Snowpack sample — Snodgrass Mountain, Crested Butte, Colorado (2/4/25, 12:06 PM MST)
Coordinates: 38.923, -106.968
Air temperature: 35 °F
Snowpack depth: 80 cm
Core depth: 60 cm
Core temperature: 32 °F
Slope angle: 14°, slope face: 78°
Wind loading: low
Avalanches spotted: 0
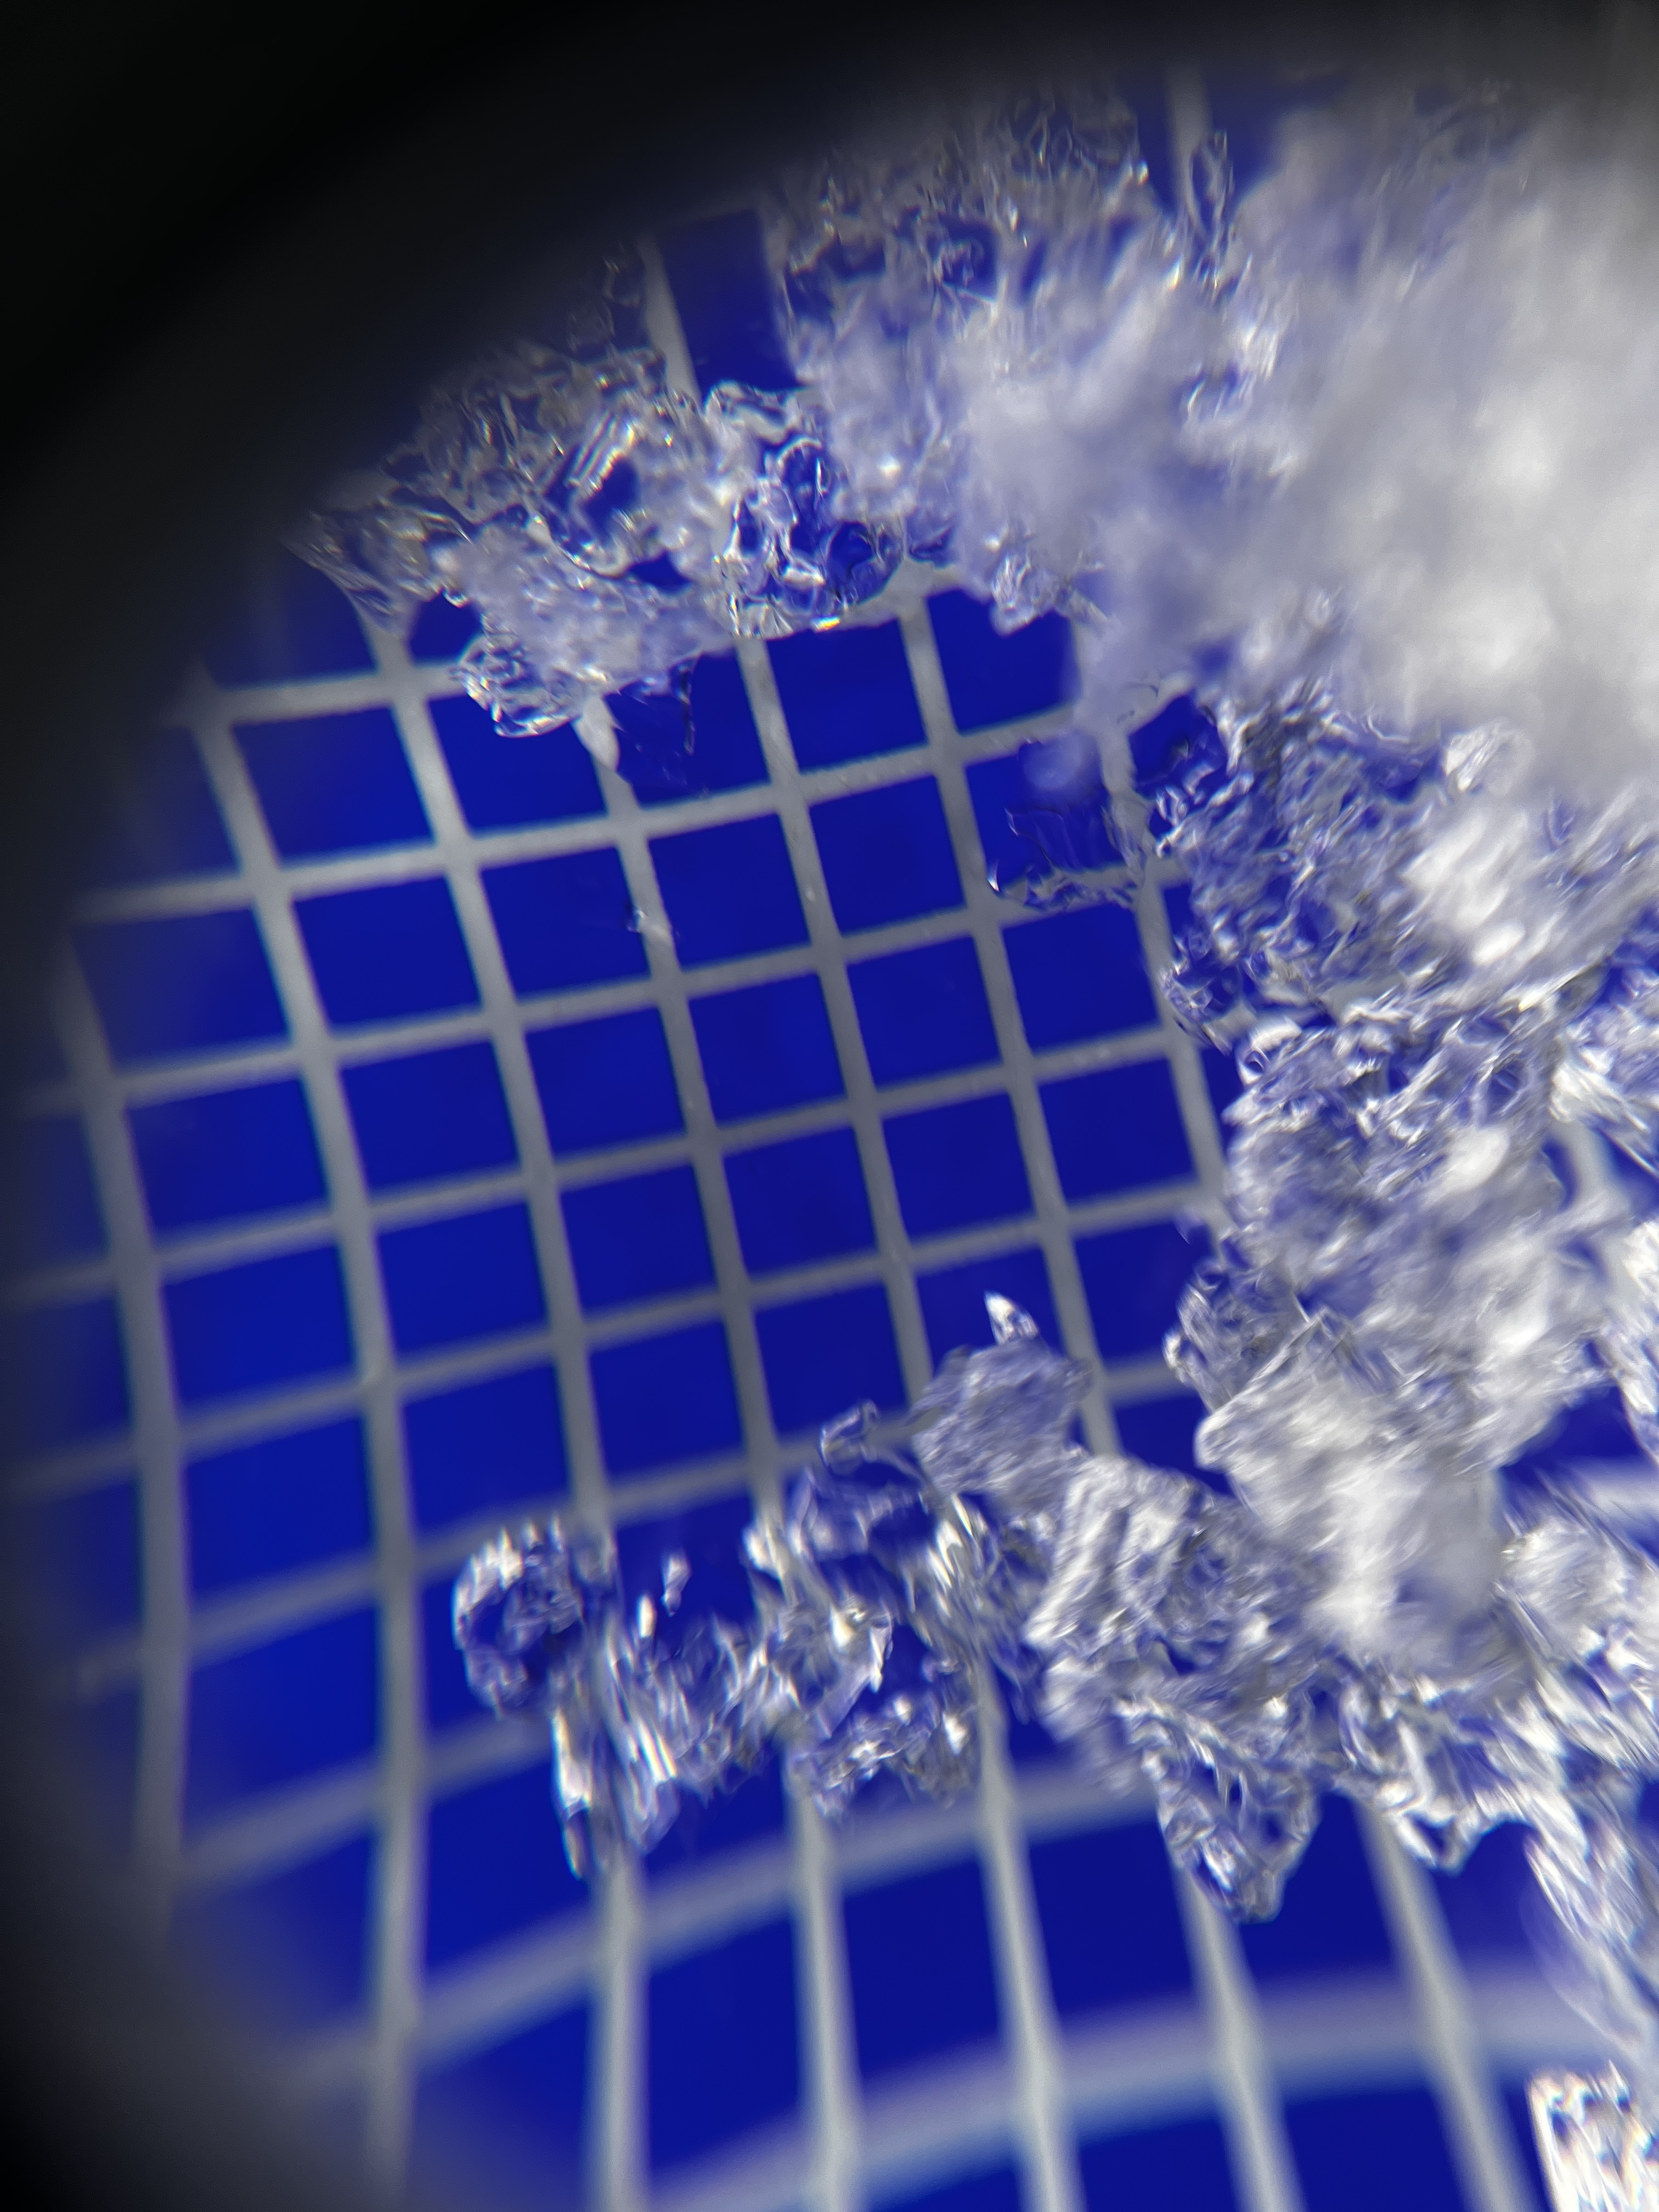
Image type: magnified_profile
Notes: No avalanches nearby, unusually warm weather for the last month reported by residents, Collected 25 yards from treeline